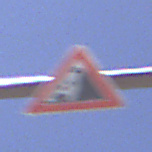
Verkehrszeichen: SteinschlagRechts
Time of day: Midday
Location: Outdoor (RoadRail)
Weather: Clear
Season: NotSpecified
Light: Natural